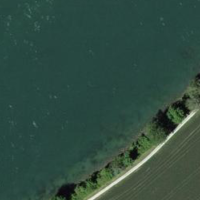
EUNIS habitat code: 15
Species observed at this site:
Prunus spinosa